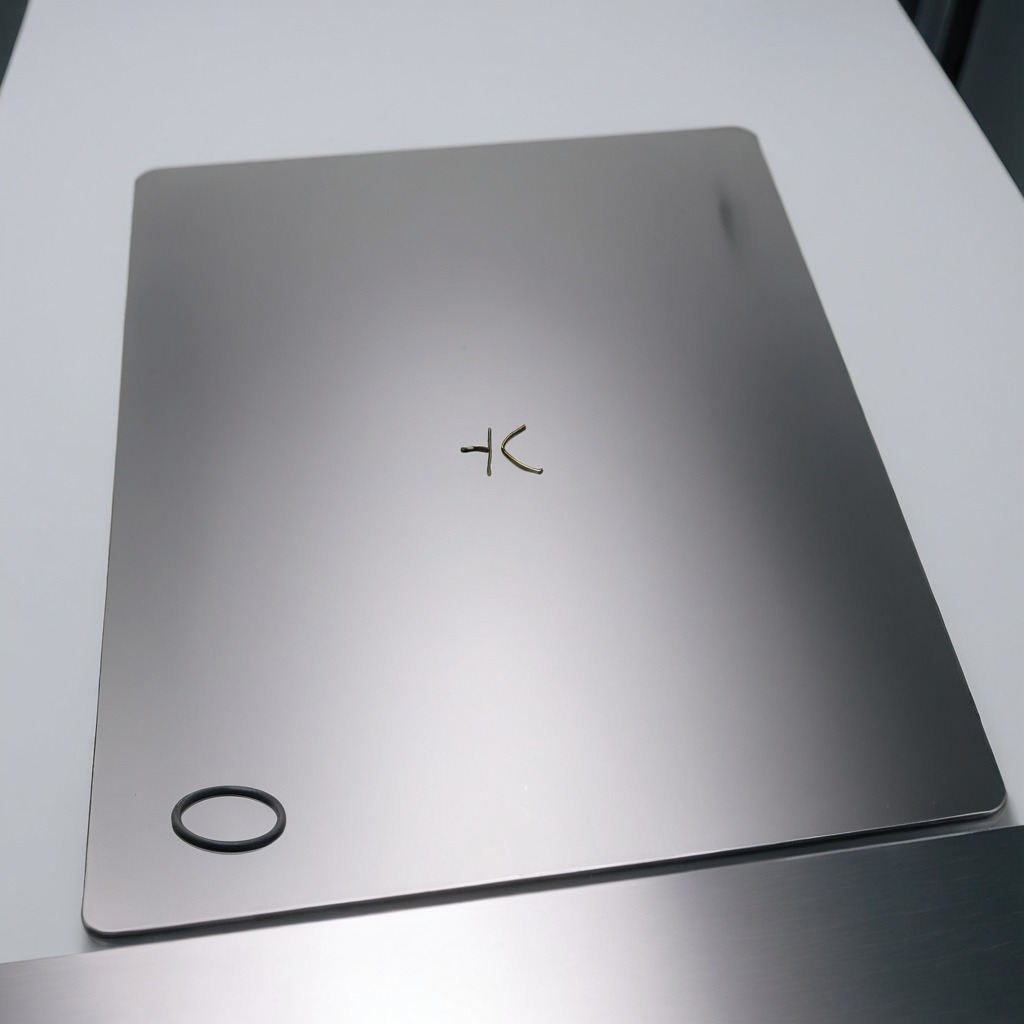
A rubber O-ring is lying on the stainless steel table in a high-end prototyping lab.